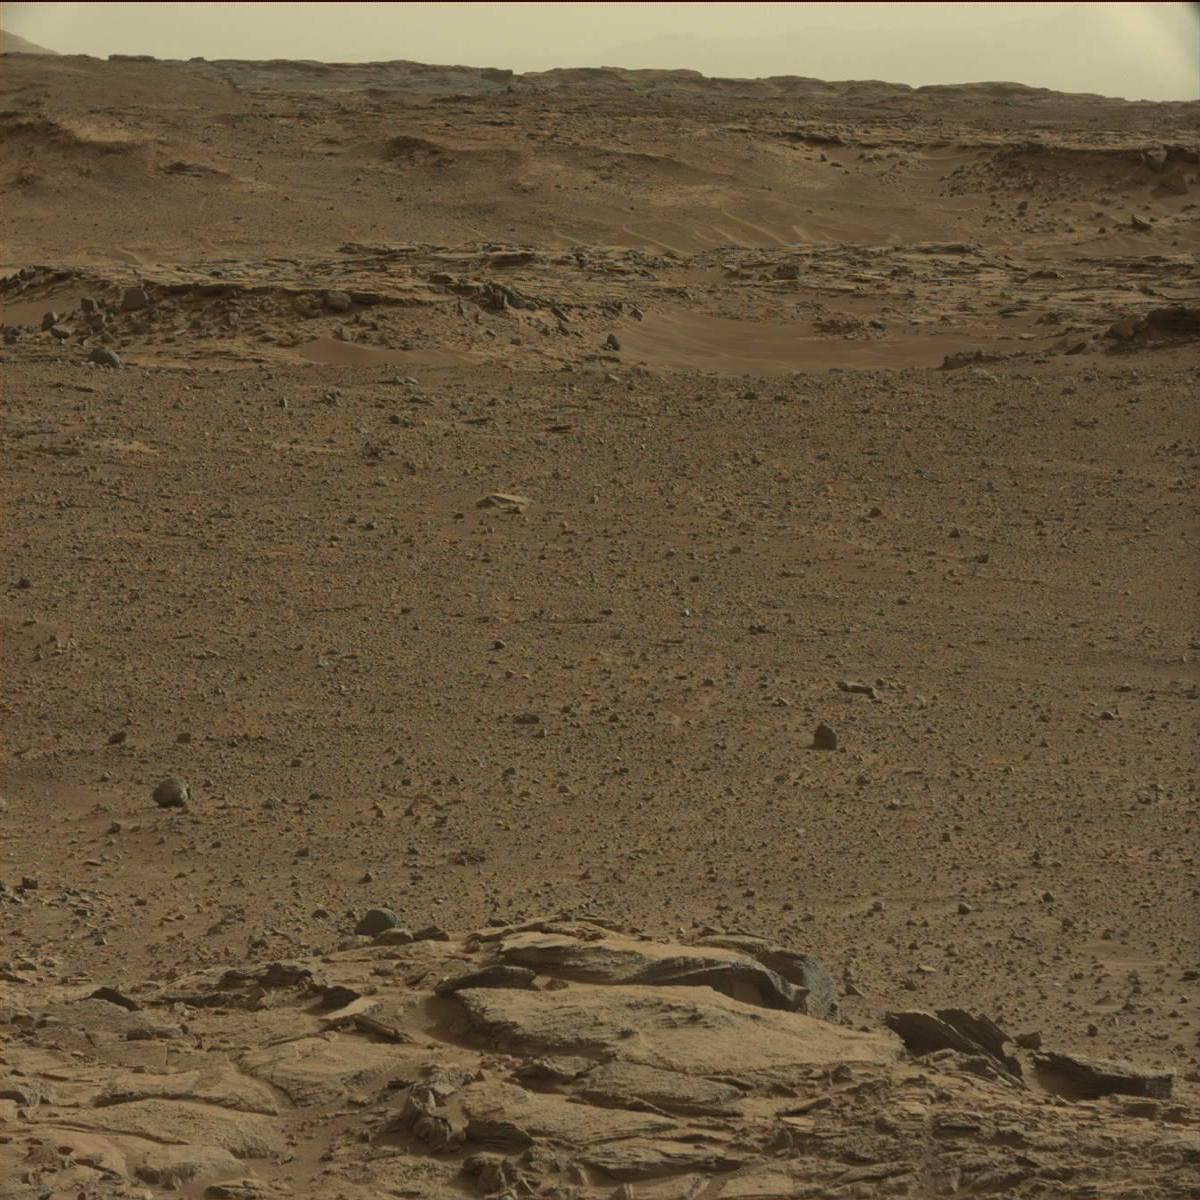
Terrain classes present: Bedrock, Ridge, Sand / Soil, Sky